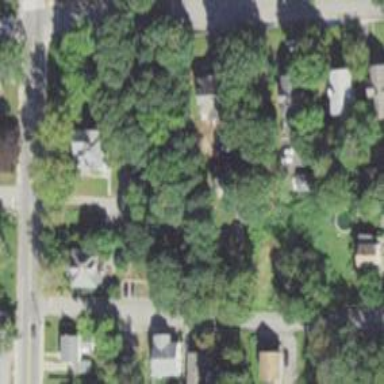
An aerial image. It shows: Residential driveway designated as service road.